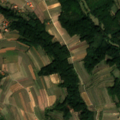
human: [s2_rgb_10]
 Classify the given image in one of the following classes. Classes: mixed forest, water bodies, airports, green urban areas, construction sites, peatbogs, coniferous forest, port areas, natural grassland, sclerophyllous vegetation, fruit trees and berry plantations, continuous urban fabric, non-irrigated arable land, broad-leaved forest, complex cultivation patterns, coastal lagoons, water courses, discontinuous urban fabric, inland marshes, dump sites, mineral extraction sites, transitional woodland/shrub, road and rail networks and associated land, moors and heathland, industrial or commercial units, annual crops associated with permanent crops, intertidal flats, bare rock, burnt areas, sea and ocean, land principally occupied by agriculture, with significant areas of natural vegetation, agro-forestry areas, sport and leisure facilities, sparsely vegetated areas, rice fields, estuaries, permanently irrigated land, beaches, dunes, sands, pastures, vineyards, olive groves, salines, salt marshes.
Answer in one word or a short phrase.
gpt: complex cultivation patterns, broad-leaved forest